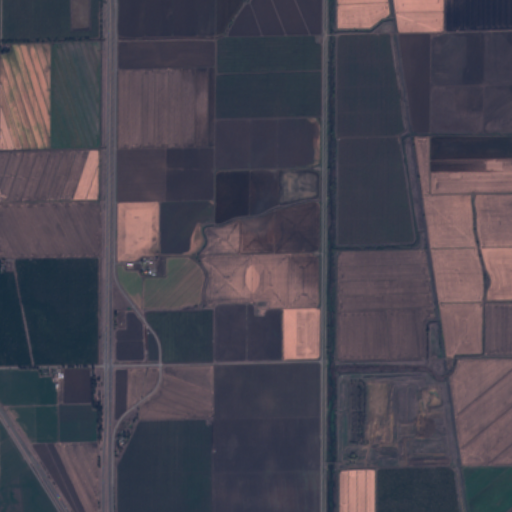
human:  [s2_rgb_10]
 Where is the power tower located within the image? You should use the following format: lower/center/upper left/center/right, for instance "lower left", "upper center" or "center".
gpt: The power tower is located in the right of the image.
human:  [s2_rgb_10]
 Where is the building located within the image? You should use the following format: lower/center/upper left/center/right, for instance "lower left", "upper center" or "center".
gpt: The building is located in the lower left of the image.
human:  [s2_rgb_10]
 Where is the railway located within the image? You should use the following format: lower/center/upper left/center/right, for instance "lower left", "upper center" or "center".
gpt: The railway is located in the right of the image.
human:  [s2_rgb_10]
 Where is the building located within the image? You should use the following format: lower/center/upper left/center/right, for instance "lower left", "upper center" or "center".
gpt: The building is located in the lower left of the image.
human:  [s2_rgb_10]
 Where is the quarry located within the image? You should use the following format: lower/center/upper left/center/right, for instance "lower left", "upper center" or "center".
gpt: There is no quarry in the image.